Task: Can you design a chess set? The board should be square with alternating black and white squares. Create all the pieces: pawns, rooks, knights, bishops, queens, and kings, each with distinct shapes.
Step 3511:
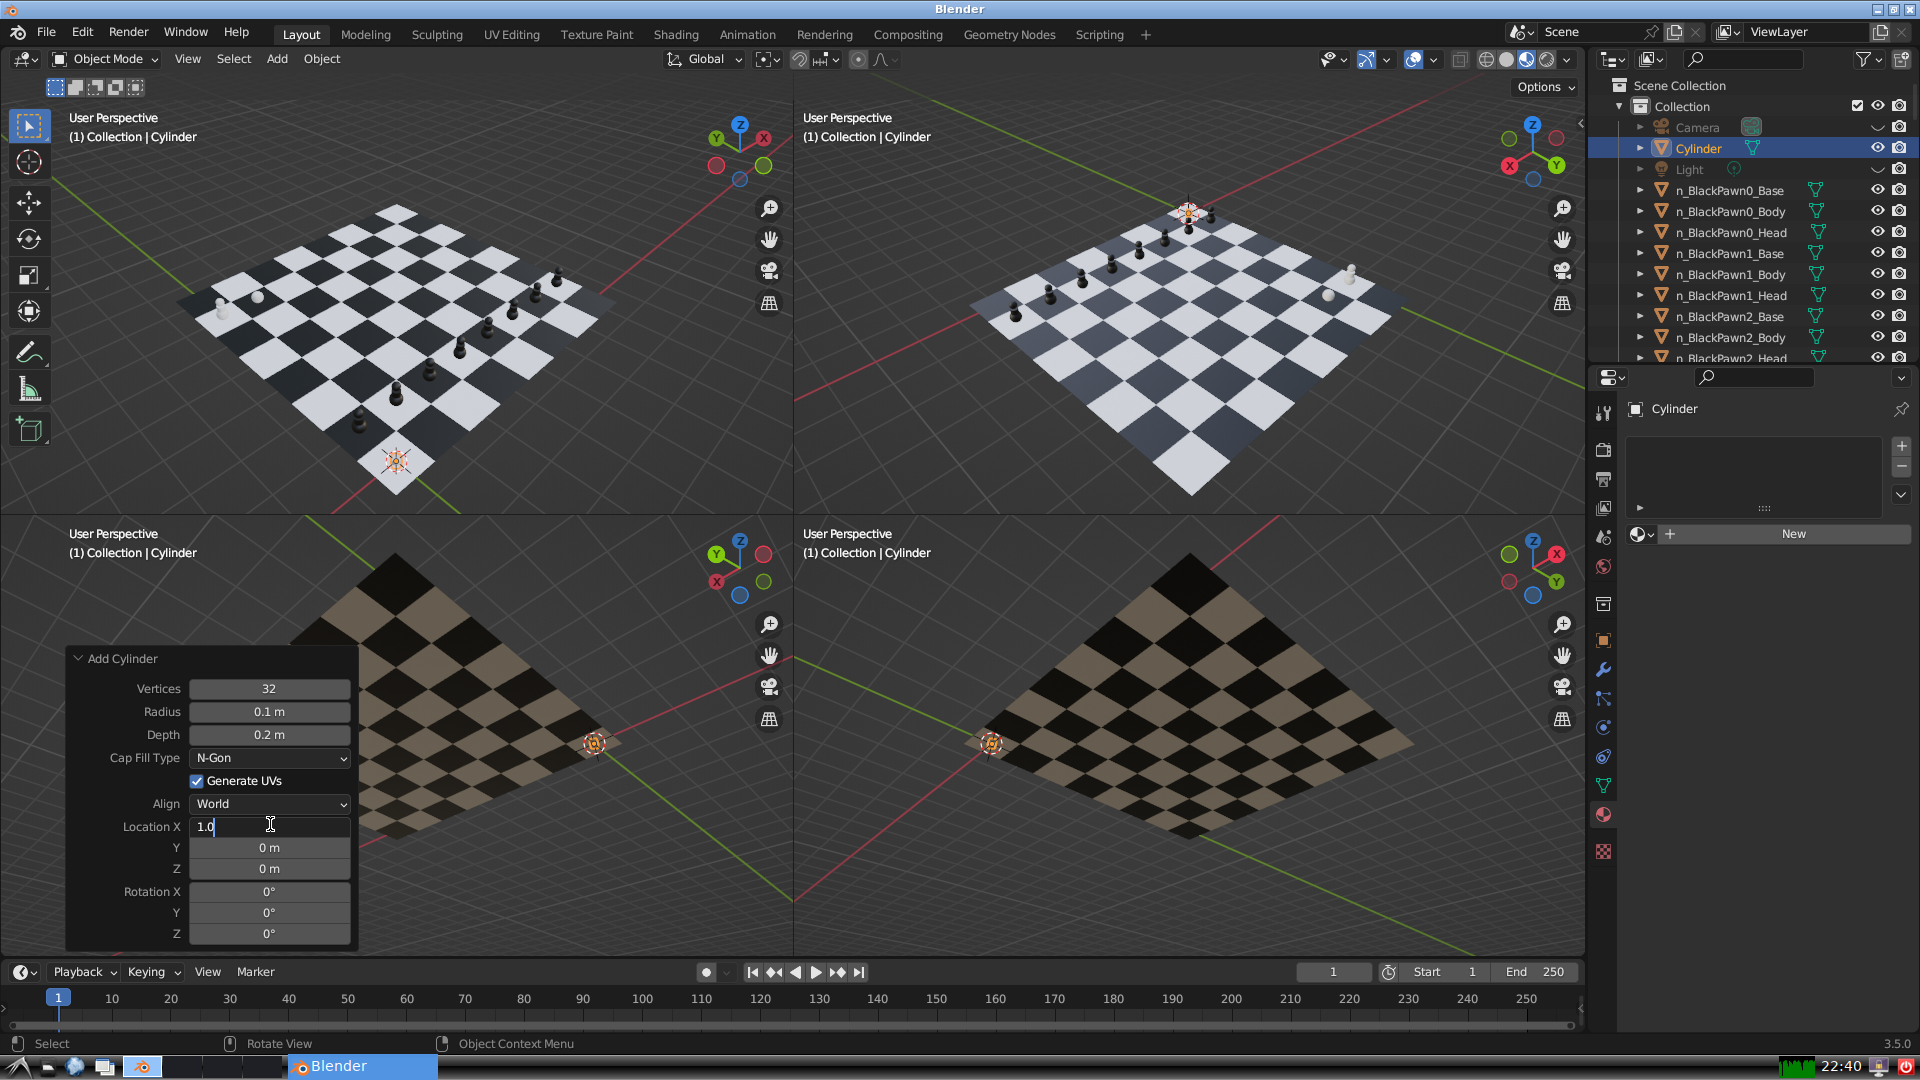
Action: {"key_press": ['Return']}